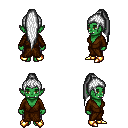
a pixel art fantasy rpg character, female body template, orc, green skin, brown robe, metal pants, white extra-long topknot hairstyle, gold boots, four views (front, back, left, right), 2x2 character sprite sheet, small pixel art, hard edges, no anti-aliasing